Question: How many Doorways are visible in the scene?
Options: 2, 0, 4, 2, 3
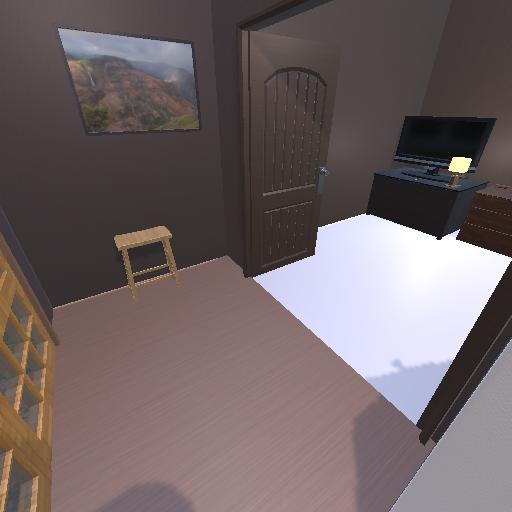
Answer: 2